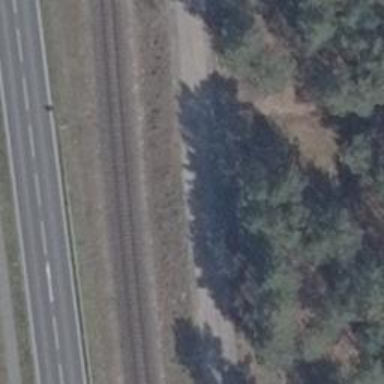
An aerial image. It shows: Gravel track with grade3 tracktype.